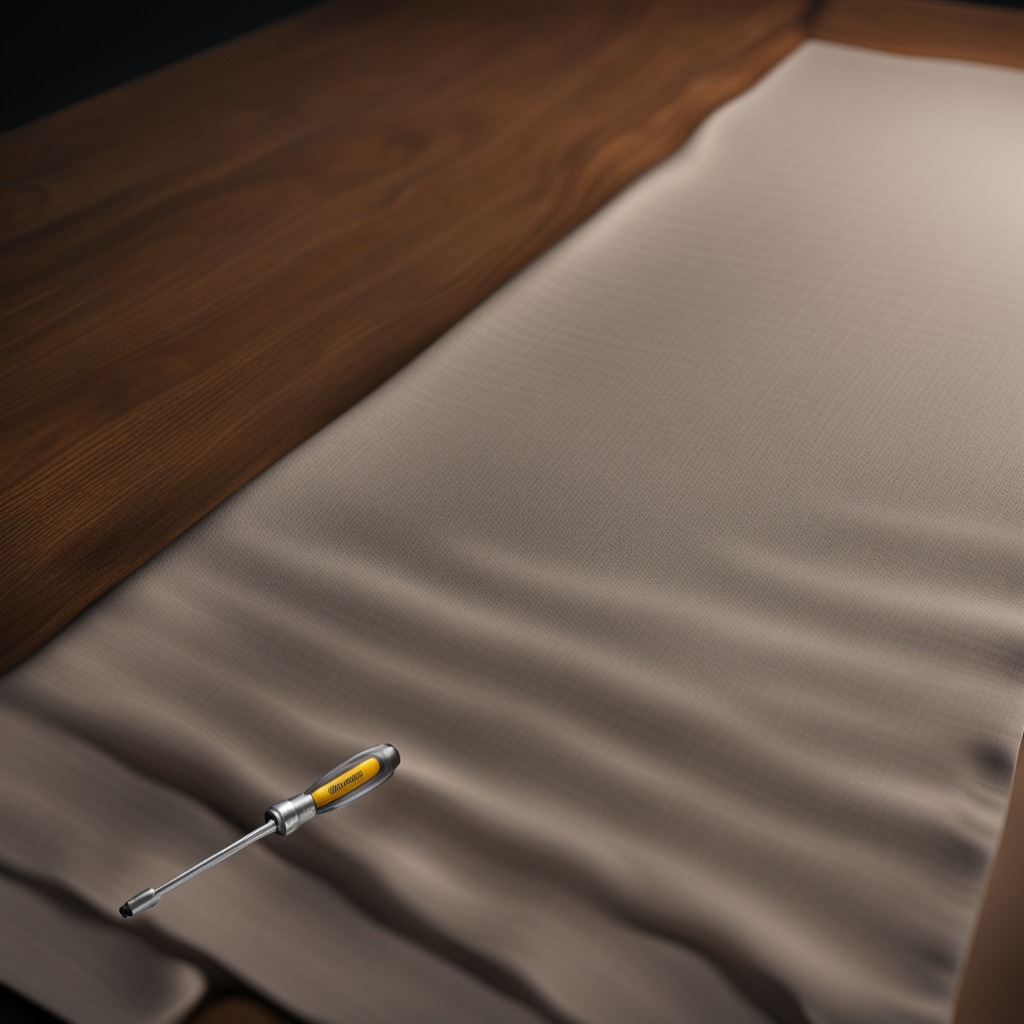
A screwdriver lying on the wooden table.